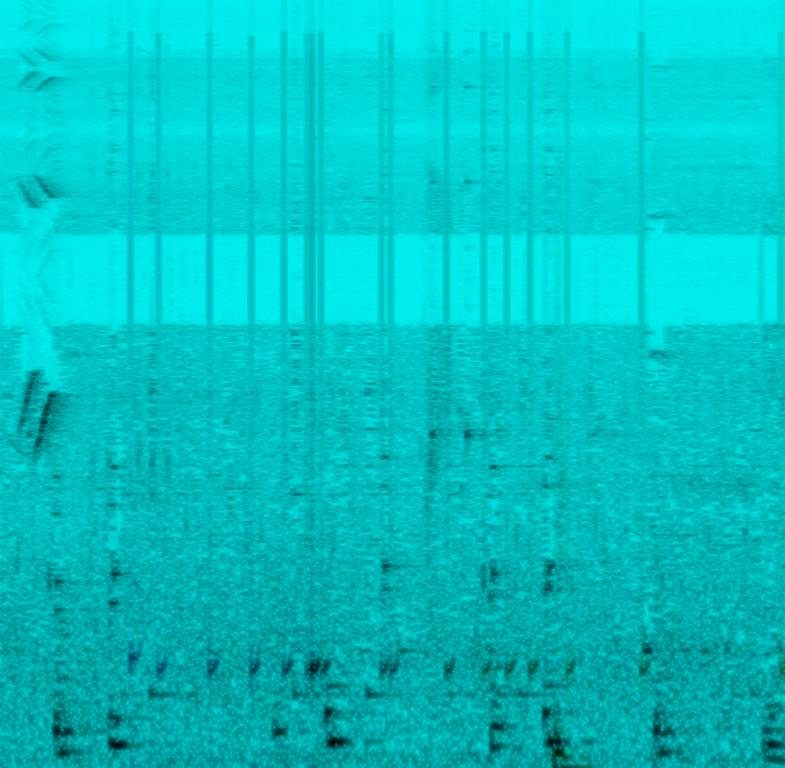
This recording is full of digital game noises along with short instrumentation sounds. Then a country song starts to play a composition in a very bad quality along with duck sounds. Nature sounds like water and birds chirping can be noticed. This recording is of poor audio quality and may be playing for a simple videogame.